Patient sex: M
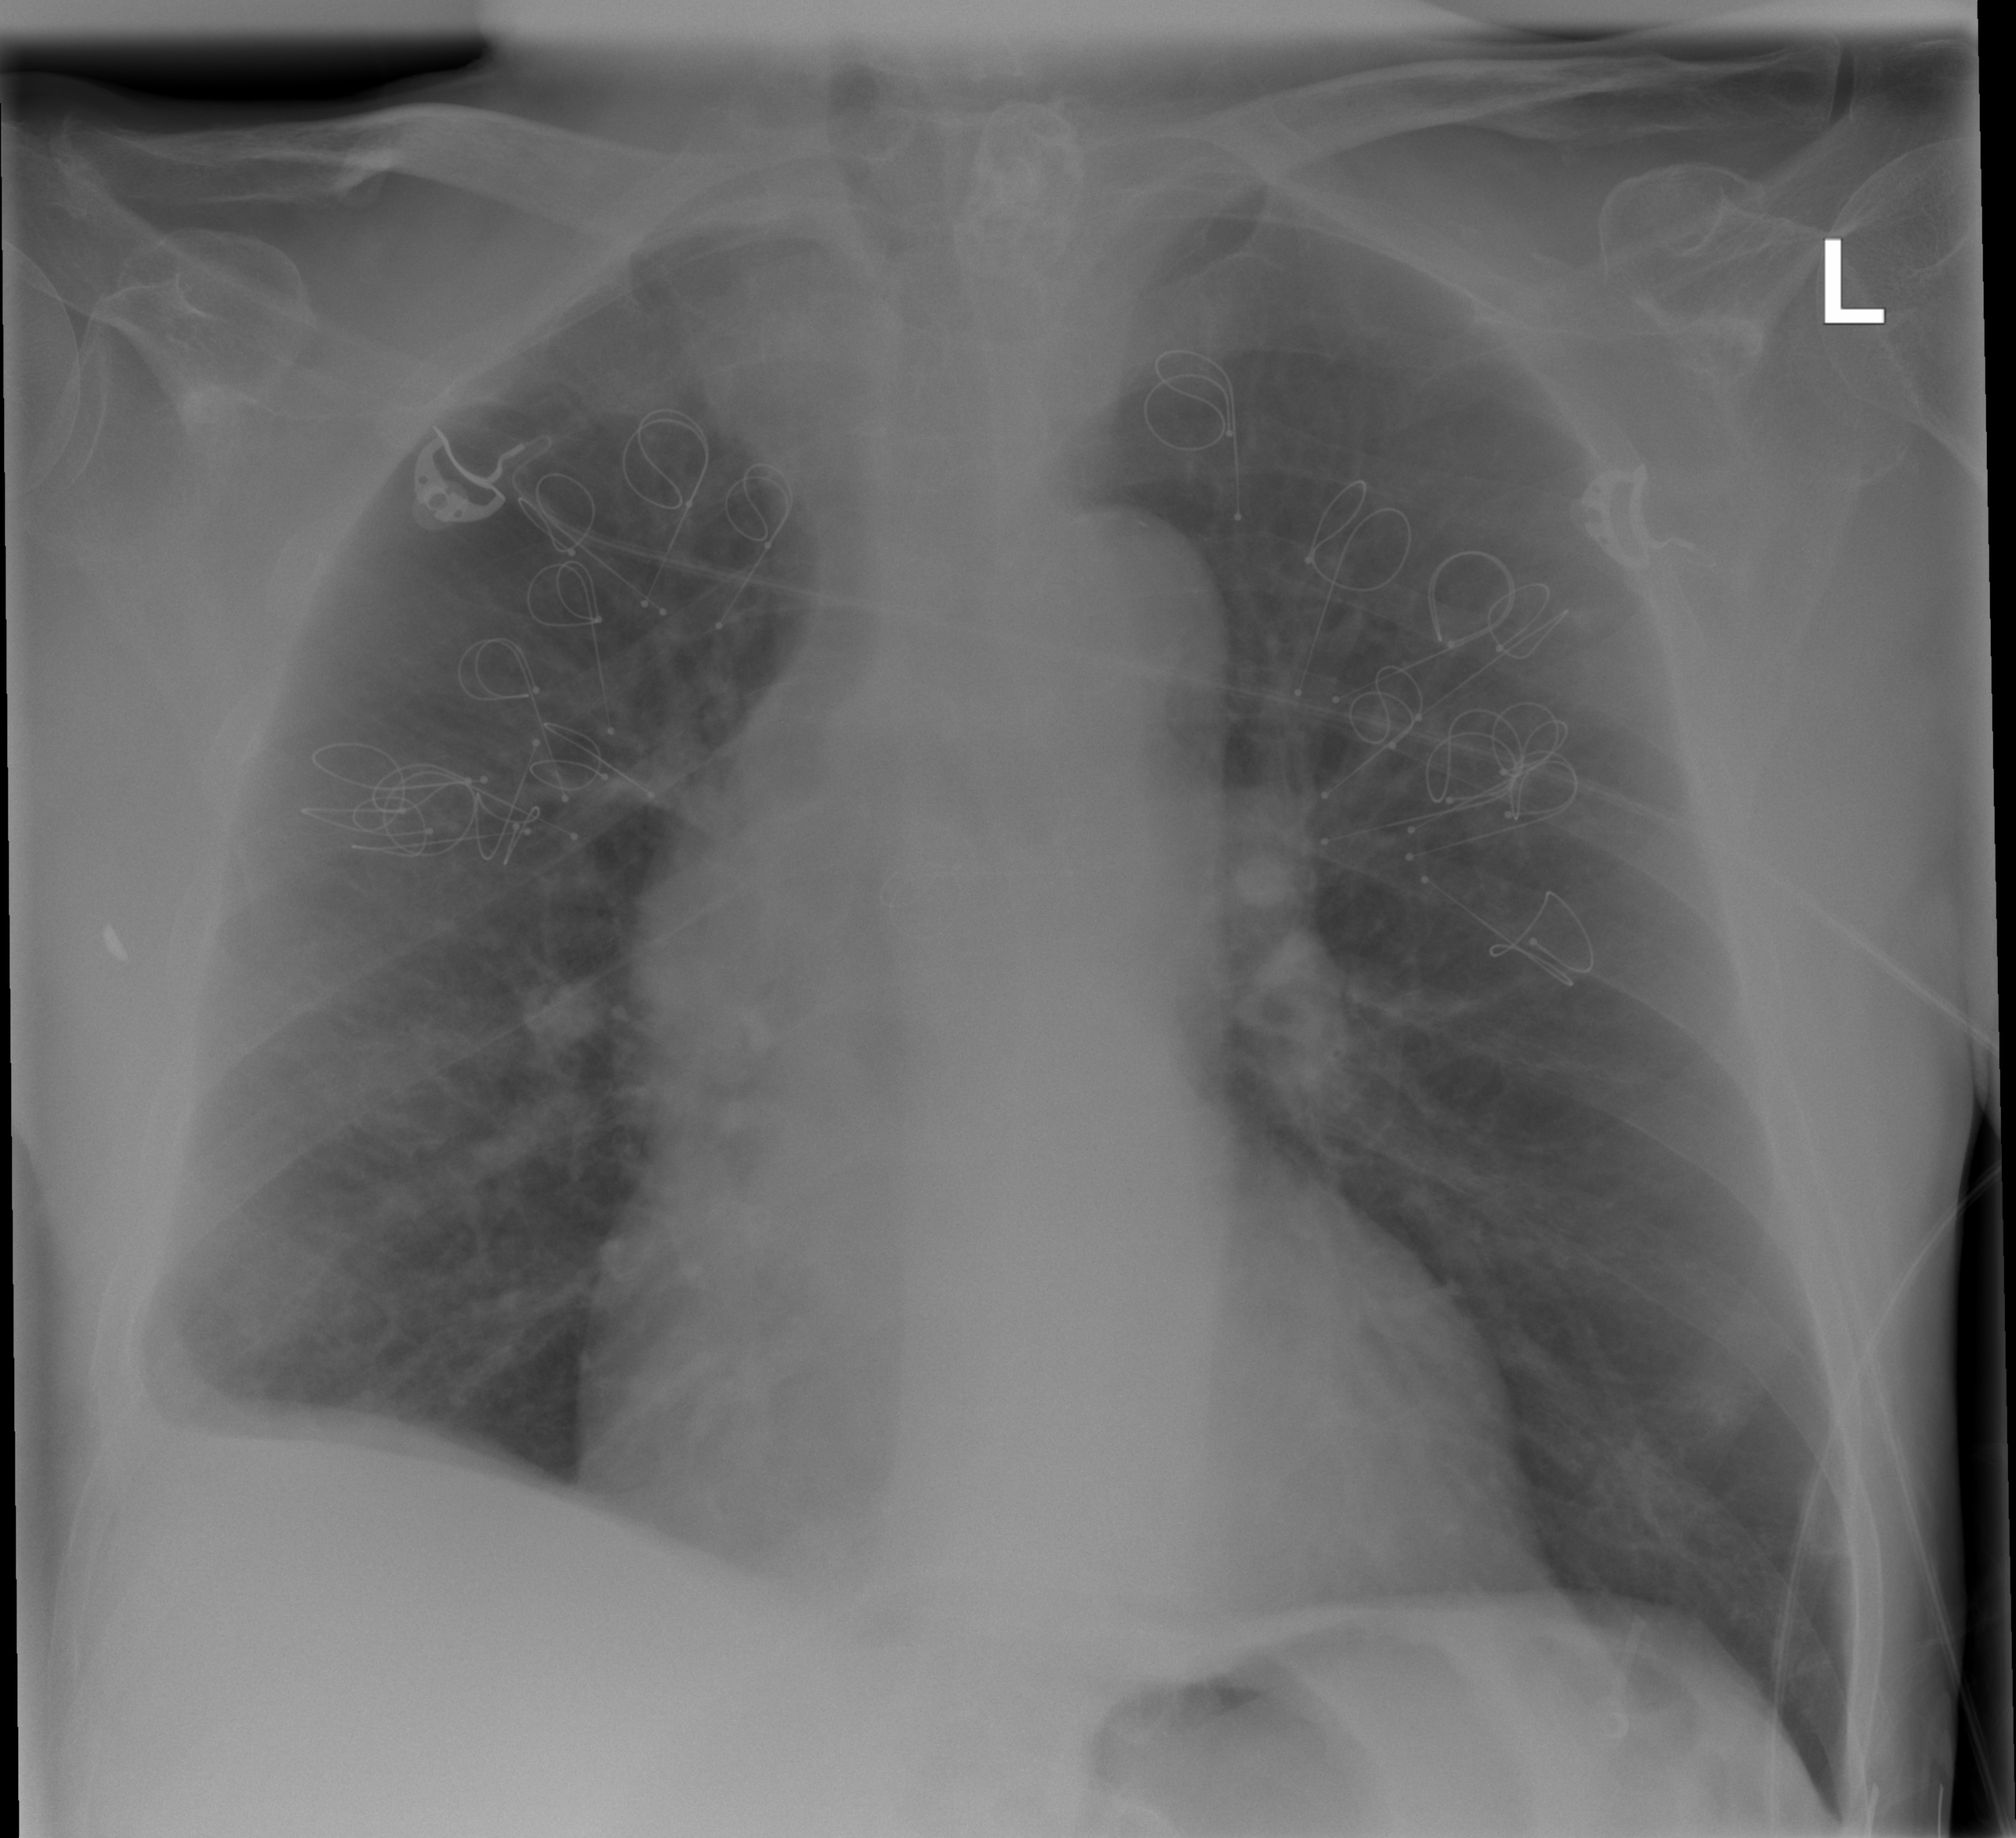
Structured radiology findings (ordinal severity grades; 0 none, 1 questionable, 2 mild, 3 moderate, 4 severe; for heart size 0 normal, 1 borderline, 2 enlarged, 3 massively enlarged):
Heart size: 0
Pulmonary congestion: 0
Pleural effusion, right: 2
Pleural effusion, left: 0
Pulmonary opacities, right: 0
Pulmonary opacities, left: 0
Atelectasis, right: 2
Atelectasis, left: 0